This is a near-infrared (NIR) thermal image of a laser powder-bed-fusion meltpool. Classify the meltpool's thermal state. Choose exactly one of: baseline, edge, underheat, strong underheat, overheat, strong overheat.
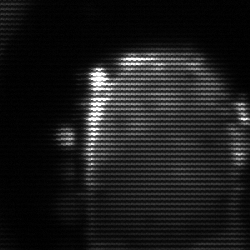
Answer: baseline